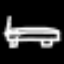
Label: bed